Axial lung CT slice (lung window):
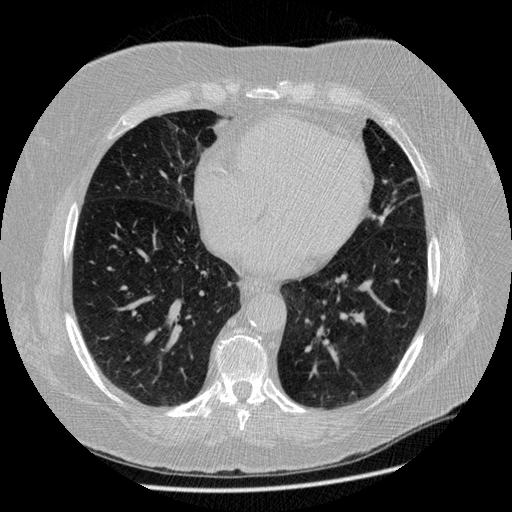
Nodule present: no